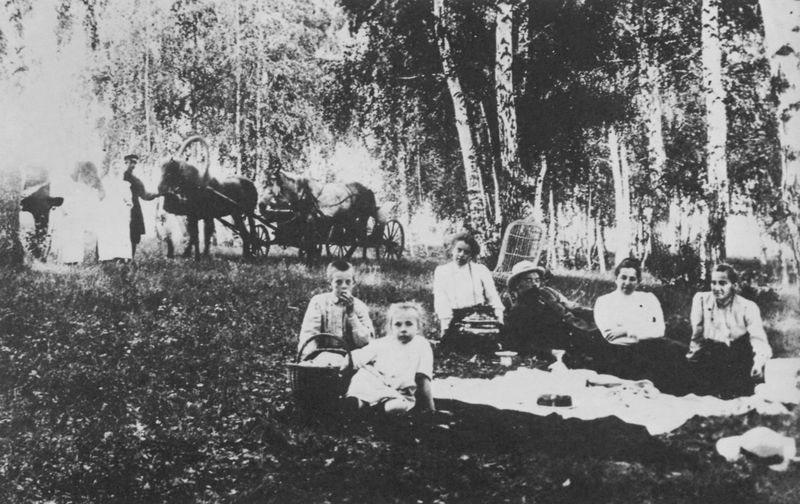
Titel: Picknicken gehörte zum jährlichen Sommer- und Herbstritual
Künstler: Russischer Photograph
Schlagwörter: gruppe, weiß, bäume, frauen, landschaft, menschen, mädchen, sitzen, frau, hut, männer, schwarz, stuhl, gras, park, rasen, wiese, alt, birke, birken, decke, eltern, familie, wald, bauern, kinder, pferde, räder, sommer, hemden, russland, picknick, kutsche, rad, wagen, wagenrad, essen, korb, junge, warten, foto, fotografie, photographie, lichtung, schwarzweiss, kutscher, photo, karaffe, piknick, pferdegespann, leiterwagen, pferdewagen